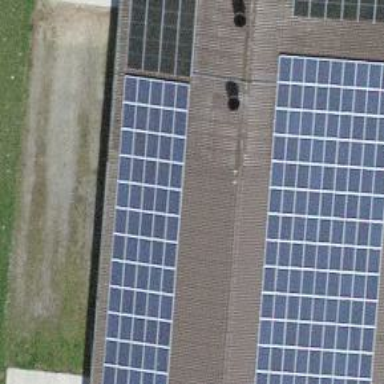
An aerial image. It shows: Solar power generator using photovoltaic method with solar photovoltaic panel types.